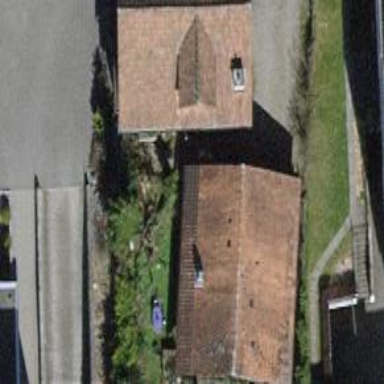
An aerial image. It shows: Building with tile roof.